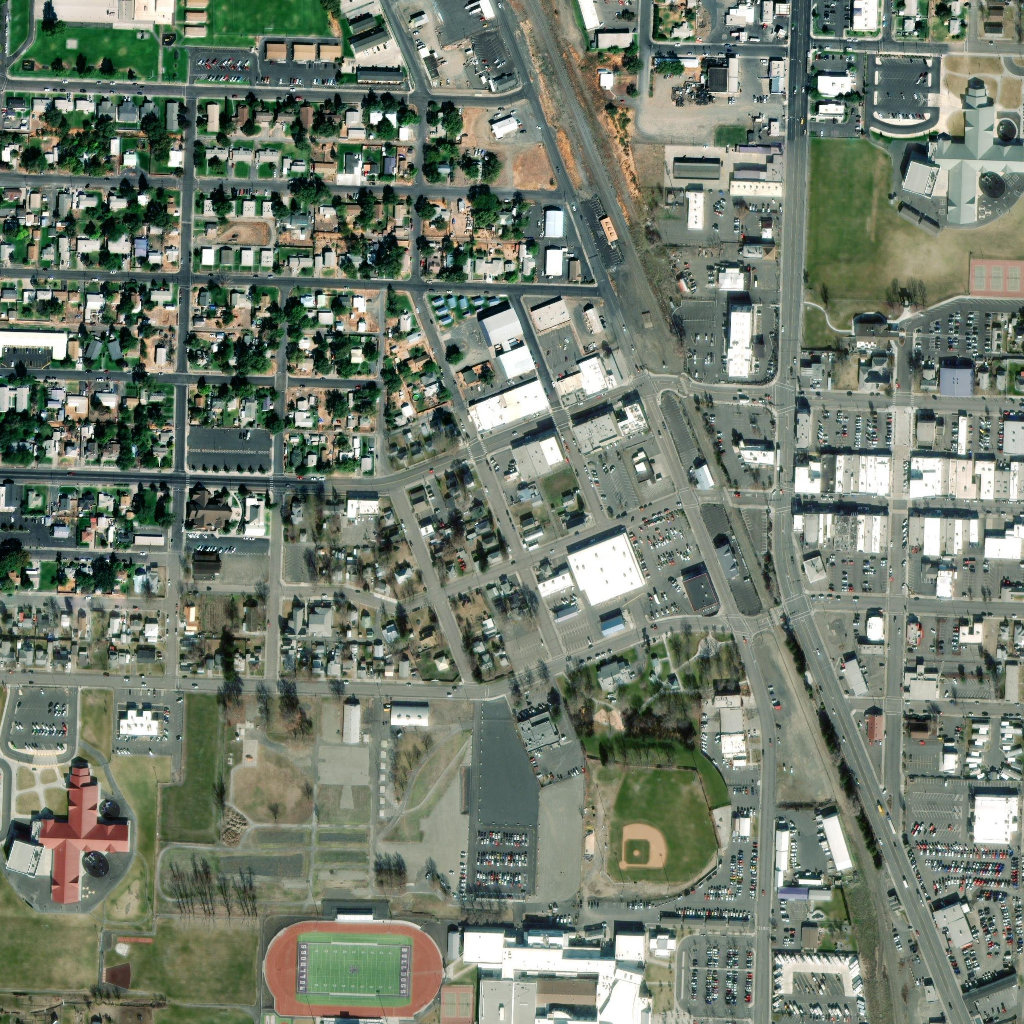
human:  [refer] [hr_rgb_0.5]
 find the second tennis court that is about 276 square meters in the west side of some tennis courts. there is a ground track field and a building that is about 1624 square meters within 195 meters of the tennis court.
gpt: <box>[[45, 97, 46, 99, 0]]</box>